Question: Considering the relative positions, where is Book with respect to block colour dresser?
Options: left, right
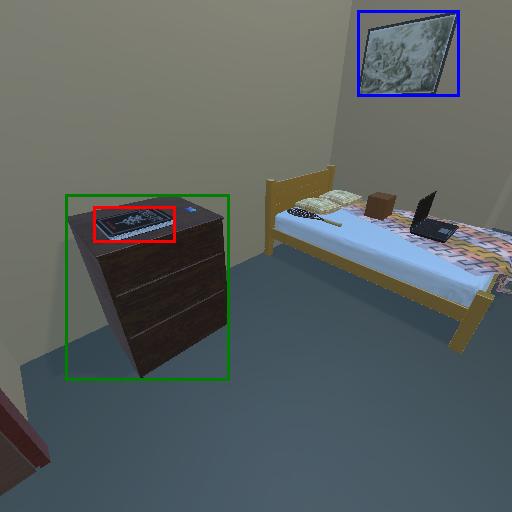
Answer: left